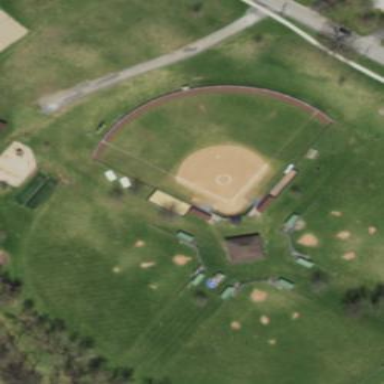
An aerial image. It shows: Baseball pitch for leisure land activities.